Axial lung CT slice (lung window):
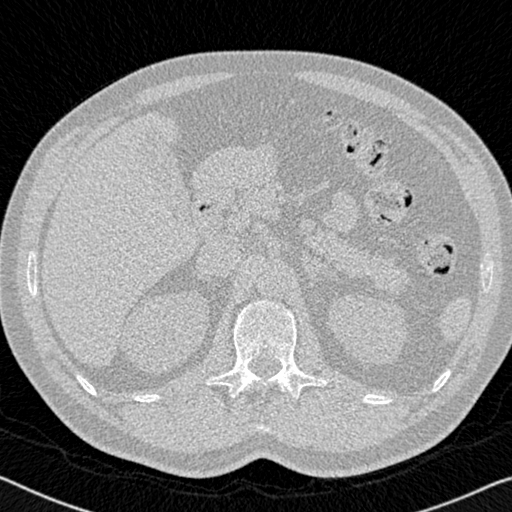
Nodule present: no